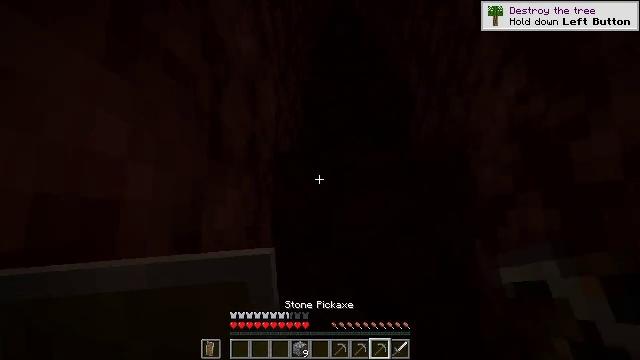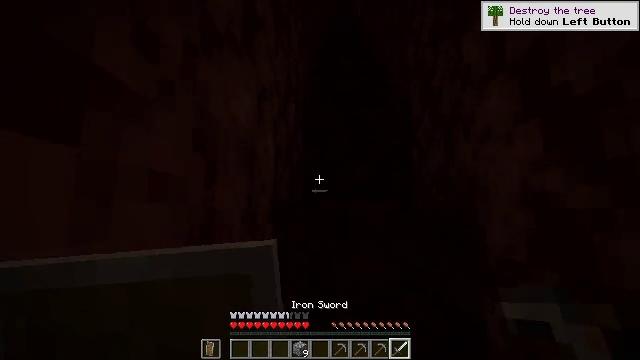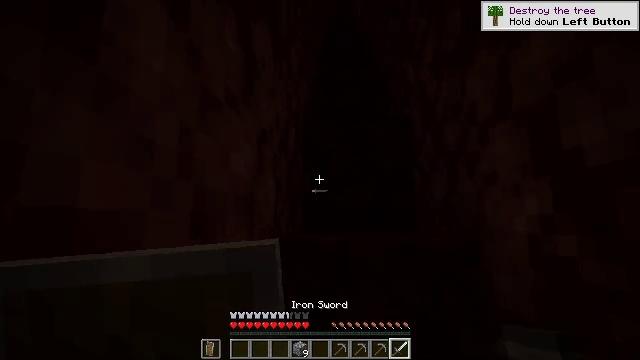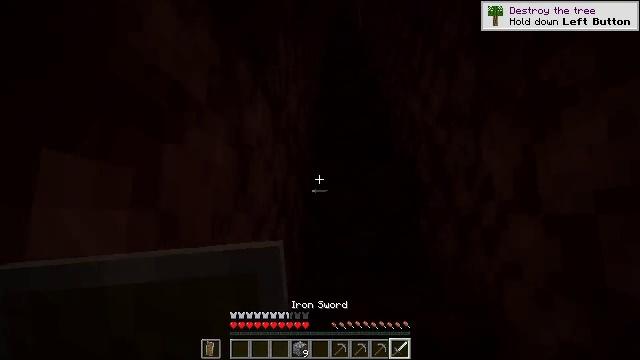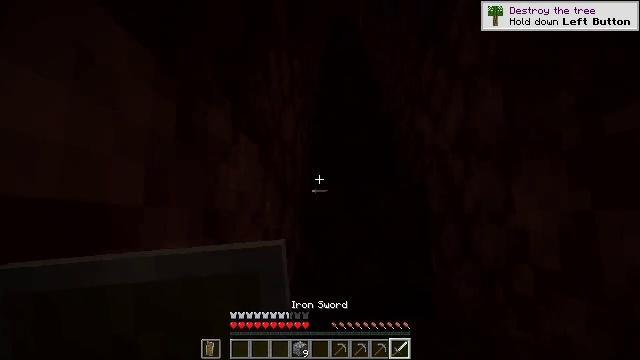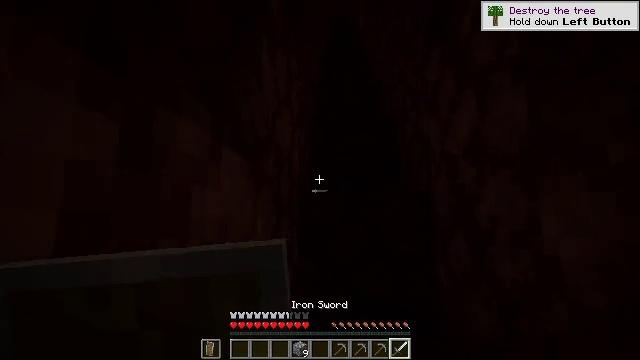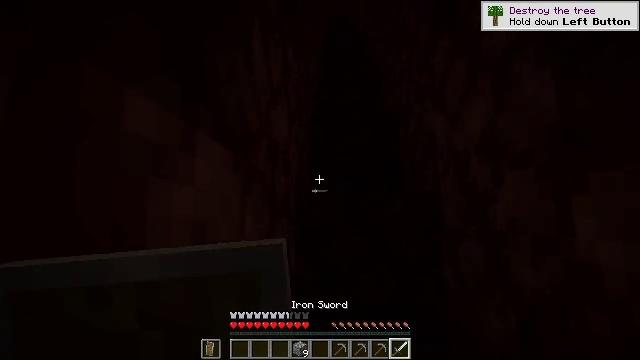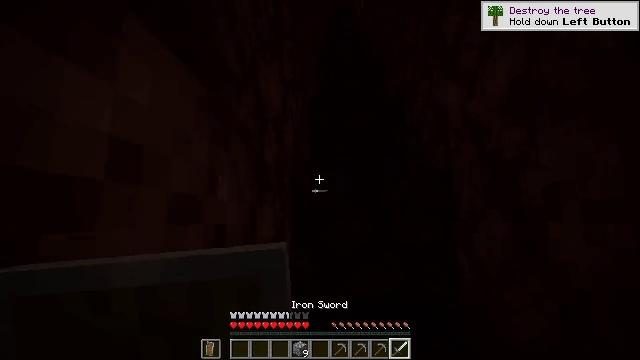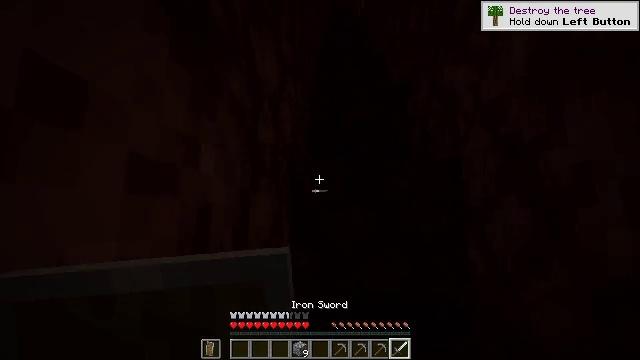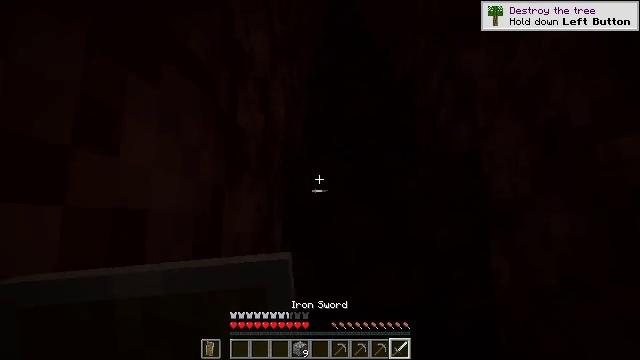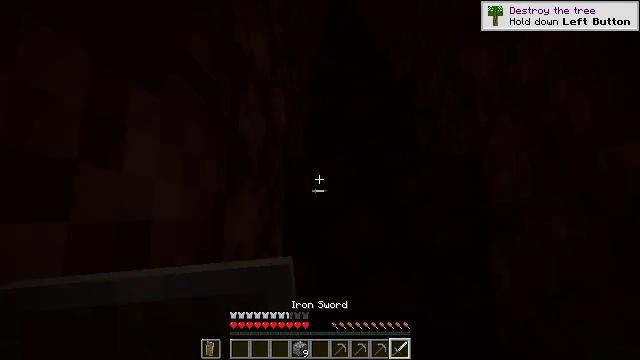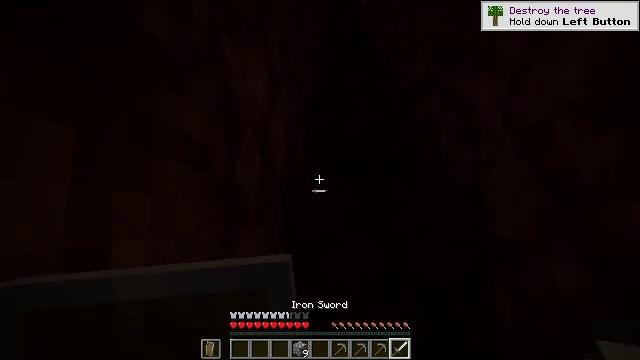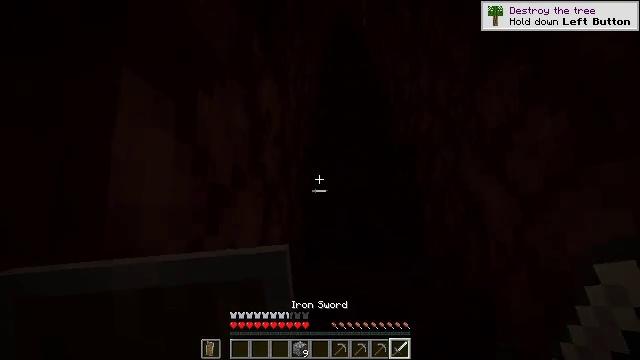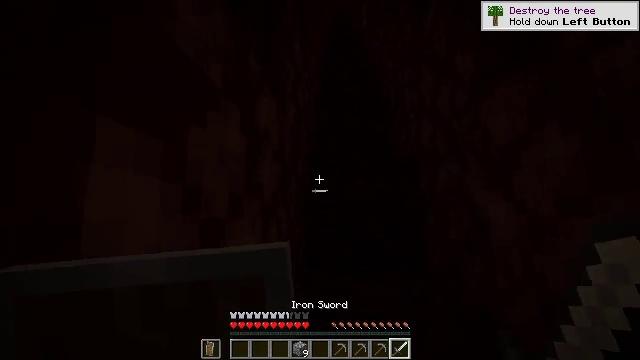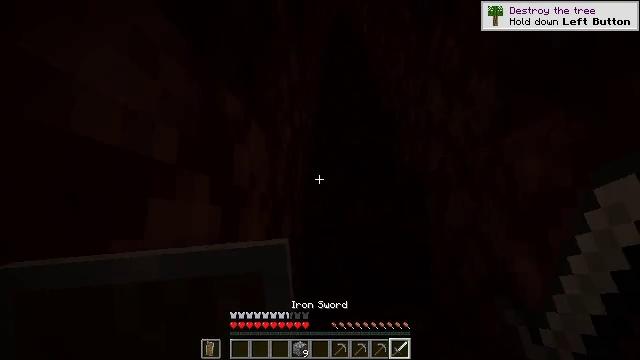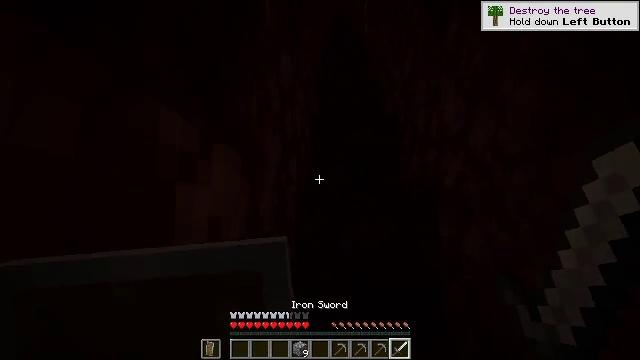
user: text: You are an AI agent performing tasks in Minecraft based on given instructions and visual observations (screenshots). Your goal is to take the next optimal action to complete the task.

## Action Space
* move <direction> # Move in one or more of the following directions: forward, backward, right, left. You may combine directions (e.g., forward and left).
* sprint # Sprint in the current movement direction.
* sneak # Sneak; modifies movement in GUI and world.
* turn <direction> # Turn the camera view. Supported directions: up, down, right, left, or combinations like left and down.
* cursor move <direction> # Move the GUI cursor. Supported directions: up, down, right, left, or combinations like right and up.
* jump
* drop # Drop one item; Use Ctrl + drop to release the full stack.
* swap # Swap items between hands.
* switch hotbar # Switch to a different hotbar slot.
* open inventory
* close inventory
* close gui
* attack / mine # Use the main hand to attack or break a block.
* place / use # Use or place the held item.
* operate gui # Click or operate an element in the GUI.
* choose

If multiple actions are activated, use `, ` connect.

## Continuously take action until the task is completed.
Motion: motion action
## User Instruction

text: Find and mine nether gold ore.
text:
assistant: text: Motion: move forward, jump
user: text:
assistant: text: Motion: move forward, jump
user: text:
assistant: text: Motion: move forward, jump
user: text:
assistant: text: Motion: move forward, jump
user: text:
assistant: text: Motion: move forward
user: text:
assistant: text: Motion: move forward
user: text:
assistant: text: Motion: move forward
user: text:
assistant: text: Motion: move forward
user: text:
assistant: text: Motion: move forward
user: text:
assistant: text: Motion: move forward
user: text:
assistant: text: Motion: move forward, jump
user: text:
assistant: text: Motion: move forward, jump
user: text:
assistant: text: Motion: move forward, jump
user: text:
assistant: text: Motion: move forward, jump
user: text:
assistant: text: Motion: move forward
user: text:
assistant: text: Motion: move forward
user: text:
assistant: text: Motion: move forward
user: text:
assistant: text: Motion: move forward
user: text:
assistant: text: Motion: move forward
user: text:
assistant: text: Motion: move forward
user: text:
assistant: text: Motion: move forward, turn left and down, jump
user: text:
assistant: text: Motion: move forward, turn left and down, jump
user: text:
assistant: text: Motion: turn left and down, jump
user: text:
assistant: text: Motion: turn left and down
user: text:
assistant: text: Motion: turn left and down
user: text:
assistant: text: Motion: move back, turn left and down
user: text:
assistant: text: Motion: move back, turn down
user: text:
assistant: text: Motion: move back, turn down, jump
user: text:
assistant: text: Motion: move back, turn down, jump
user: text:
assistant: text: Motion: move back, turn down, jump